Question: Is there any framework or set of classes that will allow me to play an audio file(mp3) with a small view displaying controls (slider, pause/play, etc)?
This image explains what I am talking about, it doesn't have to be exactly like that, but similar:

Thanks!
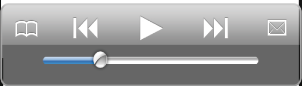
Answer: Not that I know of. You'll just have to create them yourself. Except for the volume bar, for that you can use a 'MPVolumeView'.
You could use a 'MPMoviePlayerViewController' but that occupies the entire screen and you wouldn't be able to modify it. If that's ok, then a 'MPMoviePlayerViewController' is your best bet.